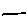
Label: line